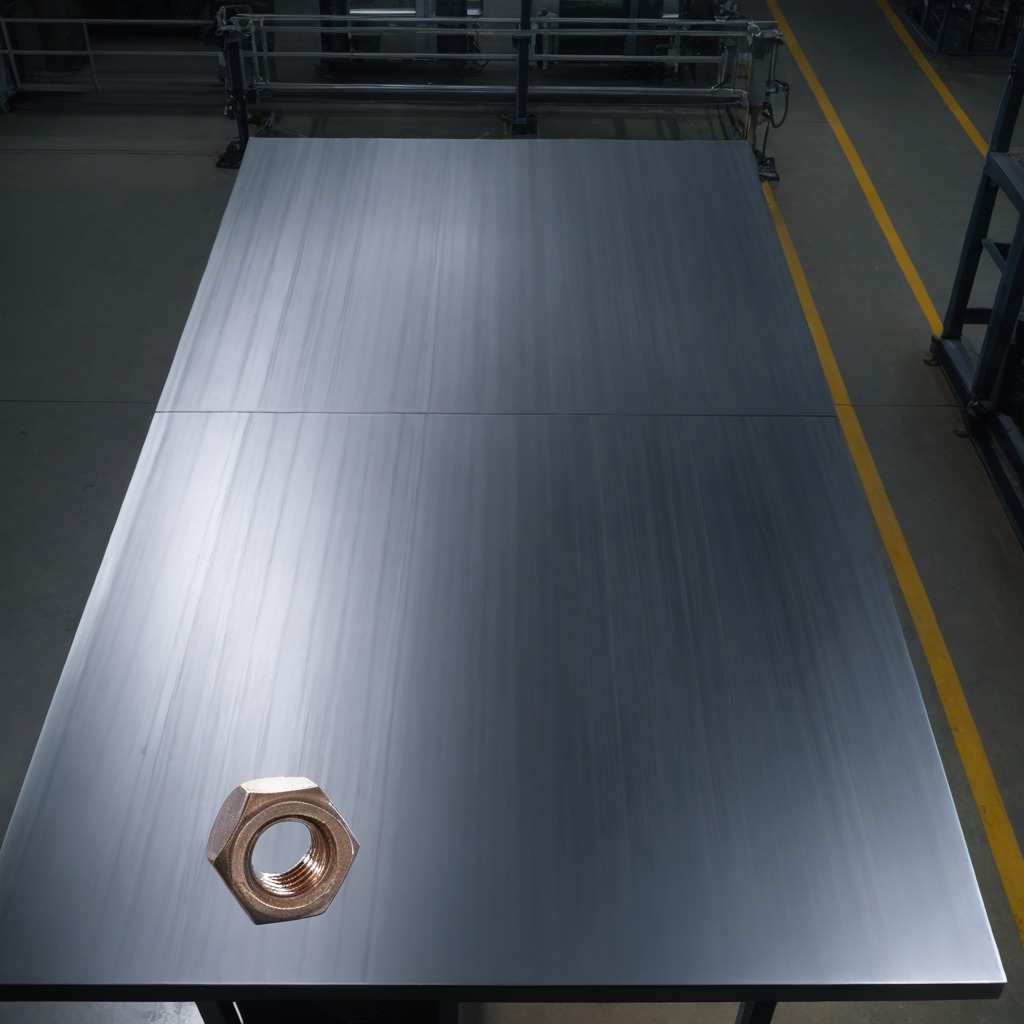
A metal nut is lying on a clean empty table in a basement in the evening.